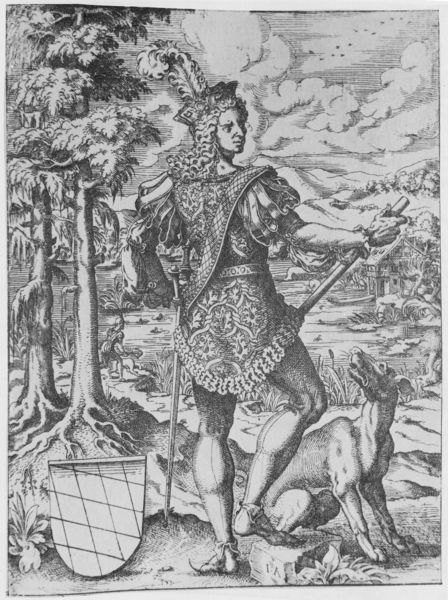
Titel: Bildnis von Bernhard, Graf von Lengfeld
Künstler: Jost Amman
Institution: (Seriendruck)
Schlagwörter: baum, berg, feder, himmel, mann, schatten, vogel, wasser, weiß, wolken, bäume, fluss, landschaft, see, äste, blume, grau, haar, hintergrund, hut, nase, ohr, profil, rücken, schwarz, zeichnung, blick, gras, haus, hund, tier, wiese, wolke, muster, ornament, rock, anzug, jung, federn, gesicht, stein, ärmel, bildnis, herr, ast, feld, ferne, hügel, schilf, stamm, vögel, gewand, haare, pose, stehend, adel, pflanze, locke, locken, wald, beine, deutschland, perücke, schärpe, bein, hintern, schuhe, stab, berge, gebirge, grafik, graphik, stämme, könig, riemen, aufrecht, sandalen, knie, wade, waden, schild, wurzel, druck, druckgraphik, radierung, stich, schwert, soldat, waffe, napoleon, herrscher, nadelbaum, wolcken, ritter, brokat, fürst, jagd, rüstung, wappen, raute, rauten, wurzeln, jagdhund, muskel, mythologisch, mittelalter, prinz, siegfried, feldherr, baüme, edelmann, kraut, kupferstich, bergsee, schnabelschuhe, stick, minne, minnesang, heraldik, radierund, sigfried, wolkenberge, schwertt, feser, i, a, regierend, hinternt, von hiten, wursel, kuperferstich, profli